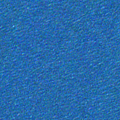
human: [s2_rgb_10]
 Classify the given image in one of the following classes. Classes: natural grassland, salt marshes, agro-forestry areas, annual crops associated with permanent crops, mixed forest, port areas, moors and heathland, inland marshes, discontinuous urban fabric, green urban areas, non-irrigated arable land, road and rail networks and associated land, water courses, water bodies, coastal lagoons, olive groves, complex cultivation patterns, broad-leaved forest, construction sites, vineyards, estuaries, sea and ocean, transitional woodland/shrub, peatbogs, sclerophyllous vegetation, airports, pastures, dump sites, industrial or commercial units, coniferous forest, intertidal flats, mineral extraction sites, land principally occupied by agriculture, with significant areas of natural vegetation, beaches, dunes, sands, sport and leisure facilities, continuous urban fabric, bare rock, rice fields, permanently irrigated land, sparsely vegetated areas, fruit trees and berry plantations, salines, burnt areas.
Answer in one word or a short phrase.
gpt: sea and ocean